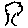
Label: tree